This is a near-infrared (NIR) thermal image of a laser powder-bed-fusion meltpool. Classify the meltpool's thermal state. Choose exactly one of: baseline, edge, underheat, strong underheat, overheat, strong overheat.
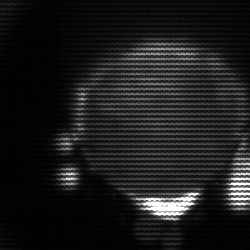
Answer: edge